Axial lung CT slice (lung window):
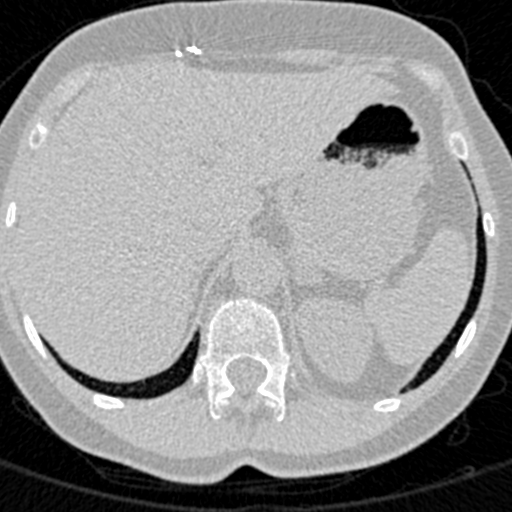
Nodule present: no